Aerial crown-view tile of a tropical tree (Barro Colorado Island, Panama), acquired 20241112:
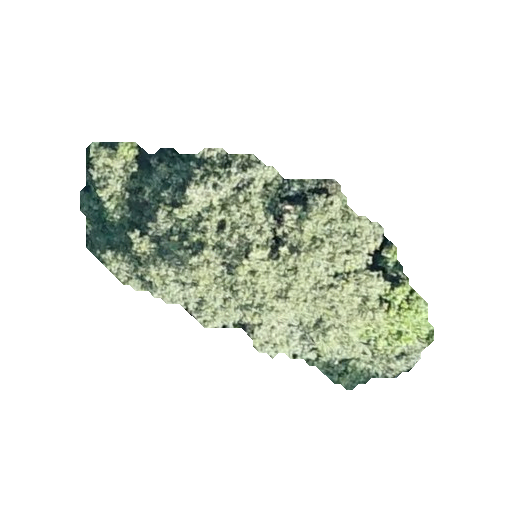
Species: Apeiba tibourbou
GBIF accepted scientific name: Apeiba tibourbou
Crown area: 82.457 m²